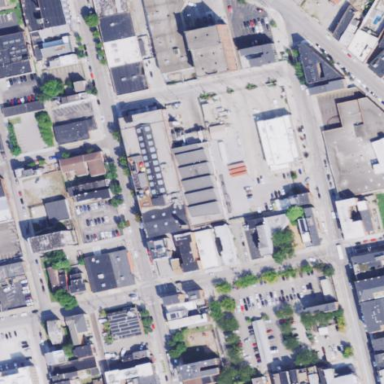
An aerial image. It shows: Industrial building that houses brewery pub.